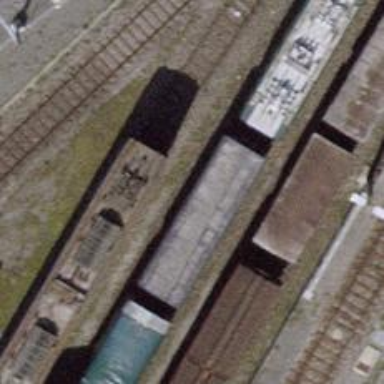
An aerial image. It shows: Preserved railway in yard with one track.